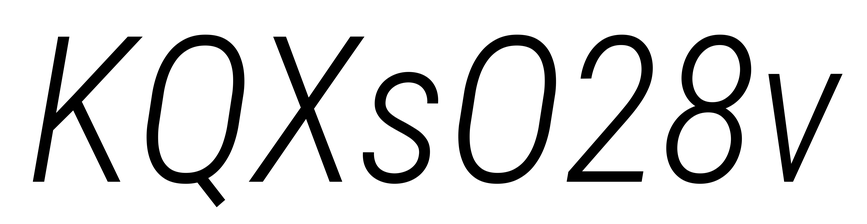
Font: Roboto-Italic_Condensed_Light_Italic